Current action and preconditions to check: path_clear

Your task: For each precondition in the list above, predict whether it will hold at this action.

Consider the current scene as observed from the mobile robot's camera, and analyze the predicted future states of all dynamic agents (e.g., people, animals, vehicles, or any moving entities) within the NEXT SECOND.

IMPORTANT: Only answer "very likely" if you are absolutely certain—based on strong, clear evidence—that a dynamic agent will violate the precondition in the predicted future state. Do NOT answer "very likely" for unlikely, ambiguous, or low-probability risks.

Ask yourself for each precondition: Is there a high probability, with clear and convincing evidence, that the predicted future states of any dynamic agent will interfere with the predicted future state of the currently executing action within the NEXT SECOND, causing that precondition to fail?

Assess the risk level based on these predictions. Use "likely" or "very likely" if motions create a clear risk of interference.

Use "neutral" or "improbable" if agents are nearby but their predicted paths are clearly diverging or non-conflicting.

Failure Risk Categories: "very improbable", "improbable", "neutral", "likely", "very likely"

Answer Format: Output ONLY the probability_of_failure value from these categories: "very improbable", "improbable", "neutral", "likely", "very likely"

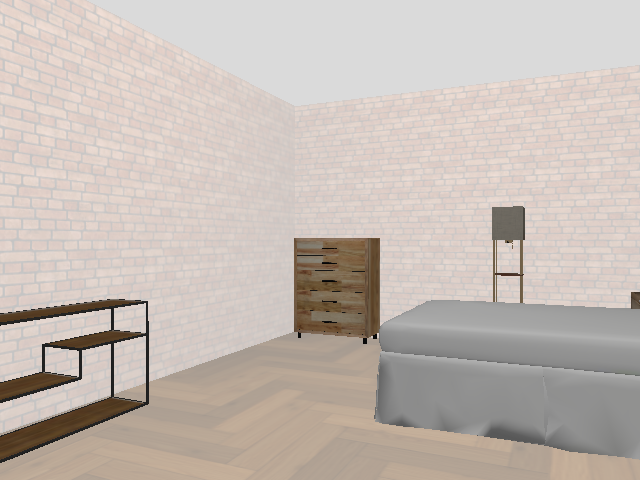

Answer: very improbable